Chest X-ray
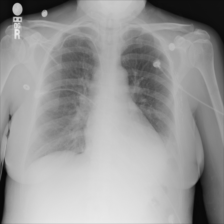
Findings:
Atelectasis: negative
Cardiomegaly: negative
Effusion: negative
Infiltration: negative
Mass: negative
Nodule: negative
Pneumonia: negative
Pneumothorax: negative
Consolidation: positive
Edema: negative
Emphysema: negative
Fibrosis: negative
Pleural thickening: negative
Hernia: negative